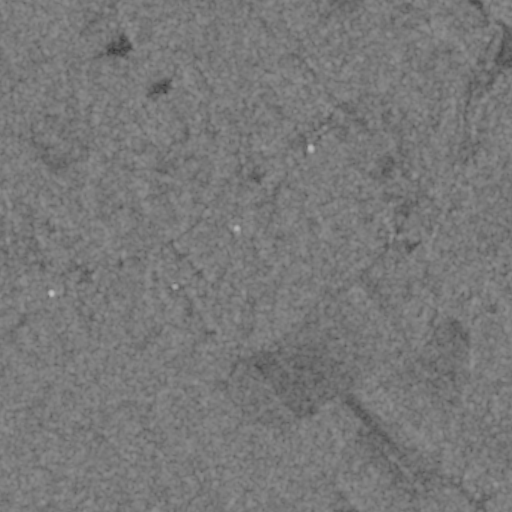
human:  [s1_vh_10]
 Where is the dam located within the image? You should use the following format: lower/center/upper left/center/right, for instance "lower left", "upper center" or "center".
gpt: The dam is located in the center right of the image.
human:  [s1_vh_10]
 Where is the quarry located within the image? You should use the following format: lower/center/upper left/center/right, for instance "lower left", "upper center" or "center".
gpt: The quarry is located in the upper right of the image.
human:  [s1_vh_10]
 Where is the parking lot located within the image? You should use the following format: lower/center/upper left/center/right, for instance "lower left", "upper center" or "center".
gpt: There is no parking lot in the image.

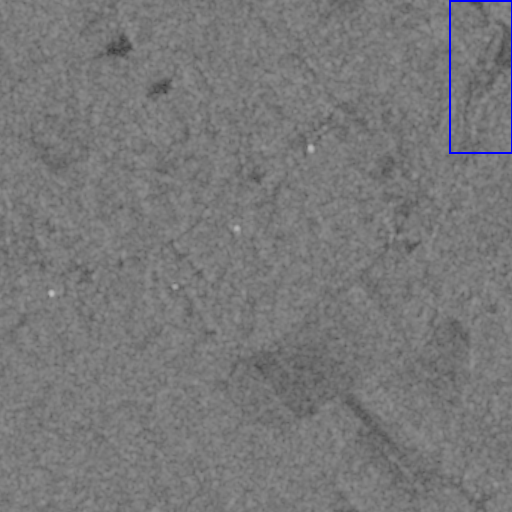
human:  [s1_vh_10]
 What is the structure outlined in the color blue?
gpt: The structure outlined in blue is a quarry.
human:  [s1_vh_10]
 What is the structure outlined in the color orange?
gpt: There is no orange outline.